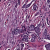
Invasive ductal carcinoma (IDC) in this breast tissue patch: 1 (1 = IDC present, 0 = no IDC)